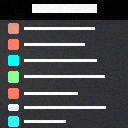
Screen state: on